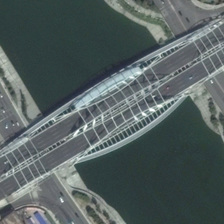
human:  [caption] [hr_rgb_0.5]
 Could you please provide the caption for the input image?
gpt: the bridge stretching across the river is madeup of steel structure .

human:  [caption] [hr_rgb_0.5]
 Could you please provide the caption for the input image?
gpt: a bridge is on a river with green trees and roads in two sides .

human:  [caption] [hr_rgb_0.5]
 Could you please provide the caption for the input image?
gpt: a bridge is on a river with green trees and roads in two sides .

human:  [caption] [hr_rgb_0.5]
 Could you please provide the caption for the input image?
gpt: the bridge stretching across the river is madeup of steel structure .

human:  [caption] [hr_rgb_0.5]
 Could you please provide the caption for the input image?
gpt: a bridge is on a river with green trees and roads in two sides .